Field crop: tomato
Growth stage: 1
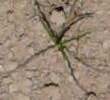
Species: cyperus